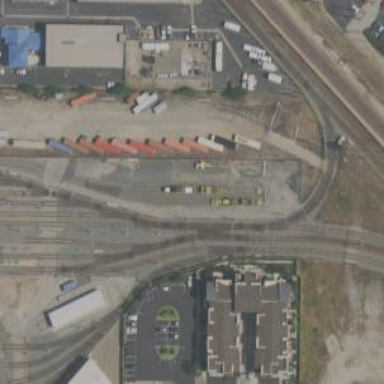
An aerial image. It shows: Light rail service yard with electrified contact lines.